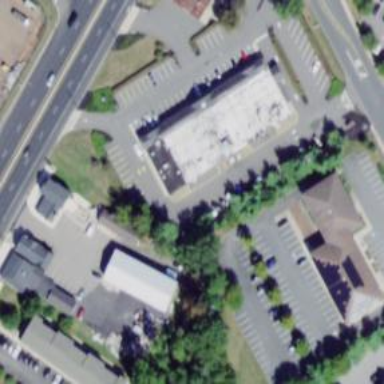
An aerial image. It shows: Convenience shop.